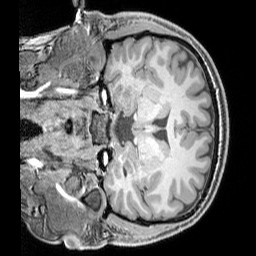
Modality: T1w
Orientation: coronal
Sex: male
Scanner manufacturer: siemens
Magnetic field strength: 3 T
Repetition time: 2.3 s
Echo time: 0.00226 s